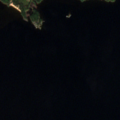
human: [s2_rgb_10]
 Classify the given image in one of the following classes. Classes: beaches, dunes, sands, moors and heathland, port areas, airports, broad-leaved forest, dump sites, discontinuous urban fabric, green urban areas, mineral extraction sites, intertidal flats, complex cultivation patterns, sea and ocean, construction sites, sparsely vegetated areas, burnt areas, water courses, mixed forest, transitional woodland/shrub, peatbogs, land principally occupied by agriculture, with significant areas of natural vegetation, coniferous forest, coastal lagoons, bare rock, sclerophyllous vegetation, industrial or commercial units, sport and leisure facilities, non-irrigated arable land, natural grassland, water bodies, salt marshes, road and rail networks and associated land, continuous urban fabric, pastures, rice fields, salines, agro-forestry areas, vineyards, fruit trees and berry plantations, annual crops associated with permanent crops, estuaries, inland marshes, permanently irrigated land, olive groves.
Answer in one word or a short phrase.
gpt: coniferous forest, mixed forest, water bodies